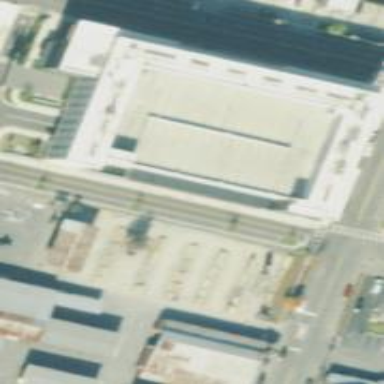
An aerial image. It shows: Multi-storey parking building with flat roof.